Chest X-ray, PA view. Patient: 58 years old, sex M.
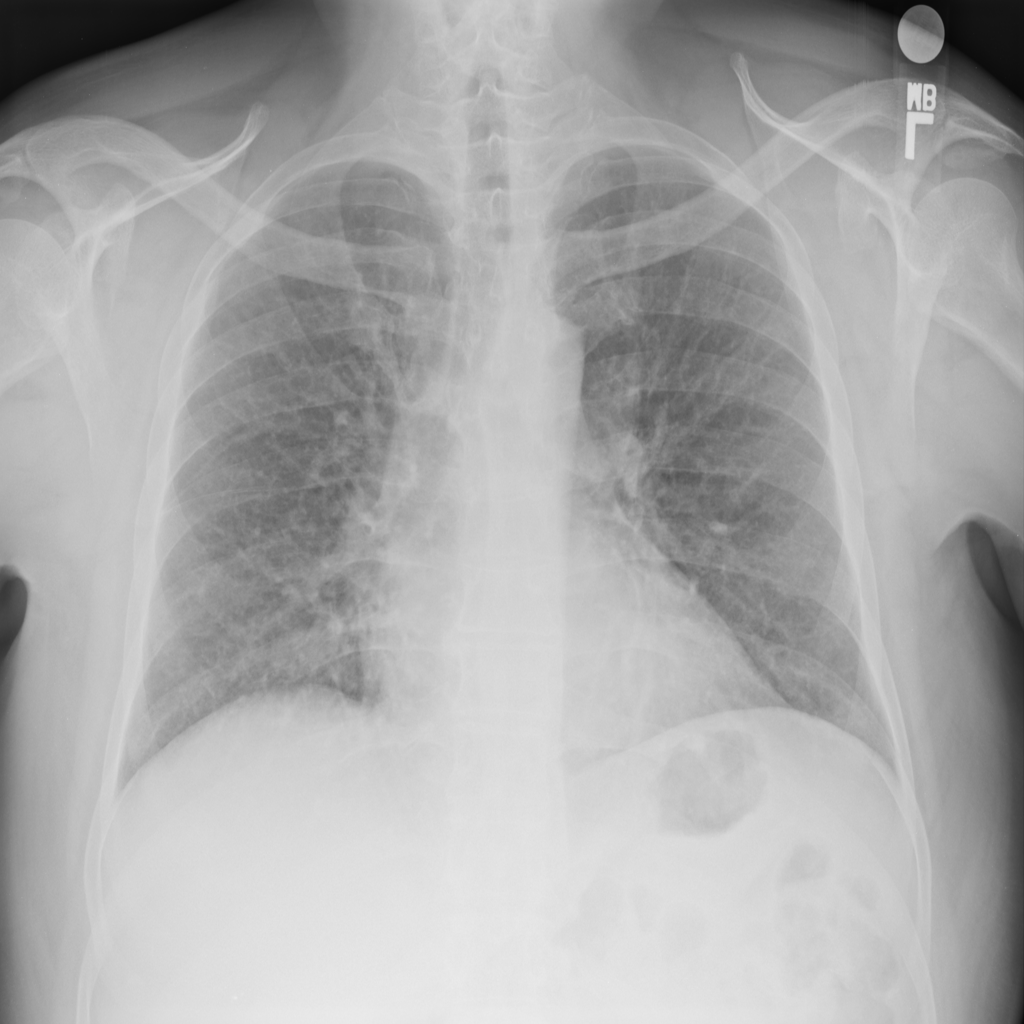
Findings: Consolidation